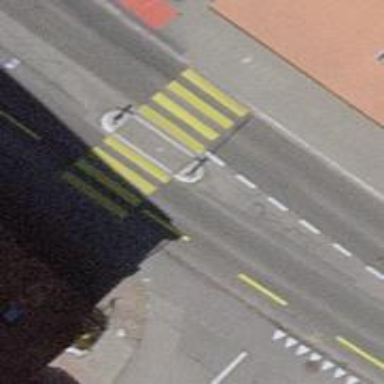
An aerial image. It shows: Secondary road with asphalt surface and dedicated cycle lane on the left.